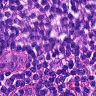
Metastatic tissue present: no